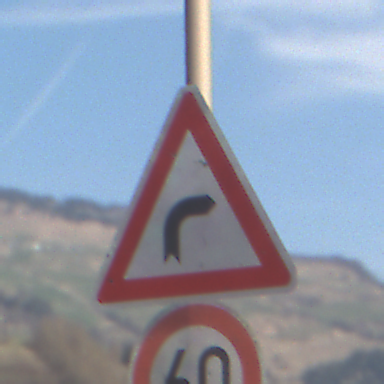
Verkehrszeichen: KurveRechts
Zusatzzeichen unten: Geschwindigkeit60
Umgebung: Outdoor, Nature
Tageszeit: MorningAfternoon
Wetter: PartlyCloudy
Licht: Natural
Jahreszeit: NotSpecified
Kontrast: HighContrast